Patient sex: M
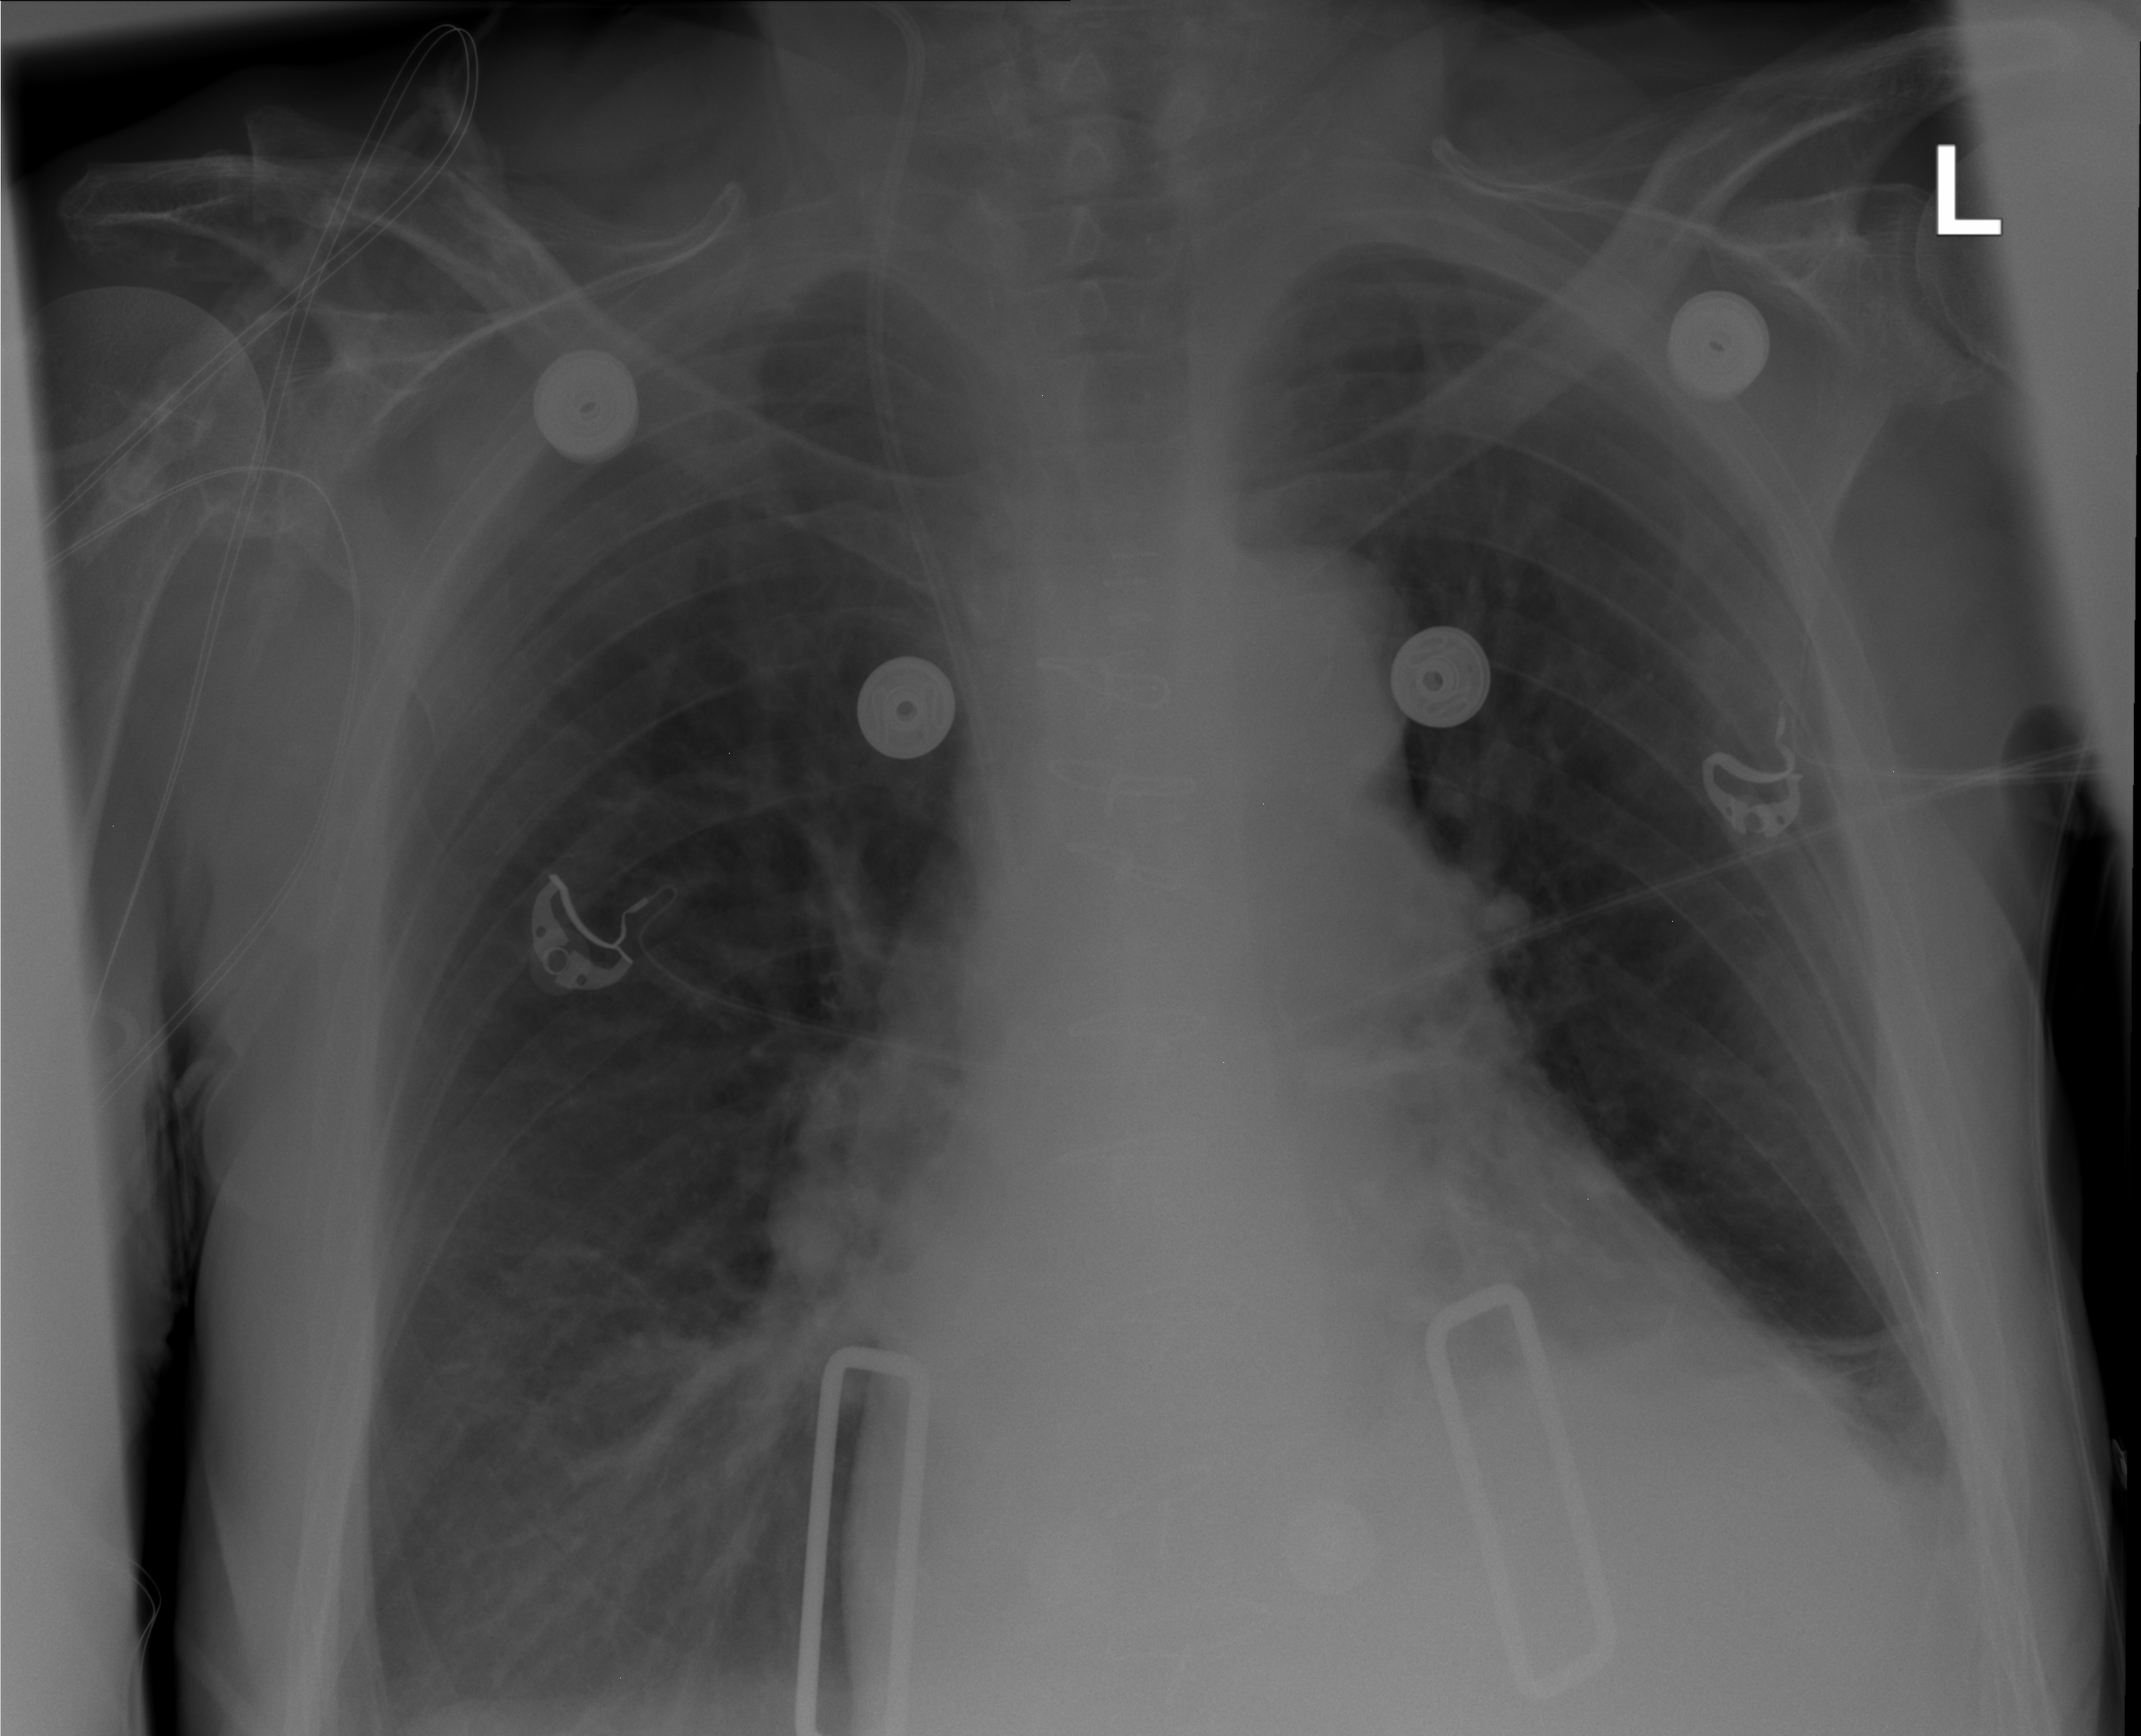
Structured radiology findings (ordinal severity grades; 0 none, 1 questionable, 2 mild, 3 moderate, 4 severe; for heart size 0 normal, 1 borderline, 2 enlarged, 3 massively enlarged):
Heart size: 2
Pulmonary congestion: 0
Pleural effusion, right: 2
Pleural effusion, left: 2
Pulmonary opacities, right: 0
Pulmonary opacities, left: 0
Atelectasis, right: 2
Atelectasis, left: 2